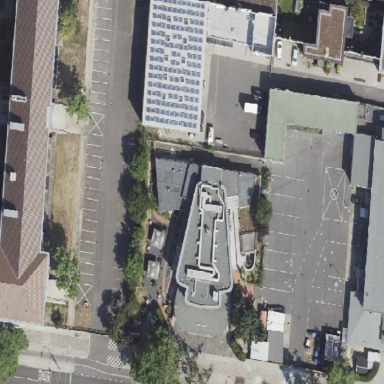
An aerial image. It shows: Music venue located in cinema building.